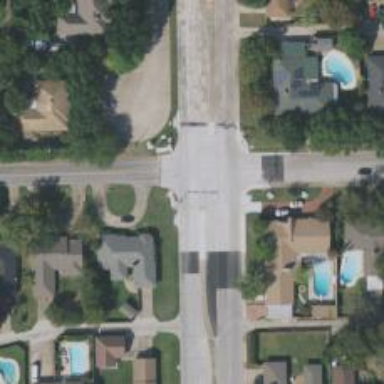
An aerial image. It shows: Marked crossing on footway.